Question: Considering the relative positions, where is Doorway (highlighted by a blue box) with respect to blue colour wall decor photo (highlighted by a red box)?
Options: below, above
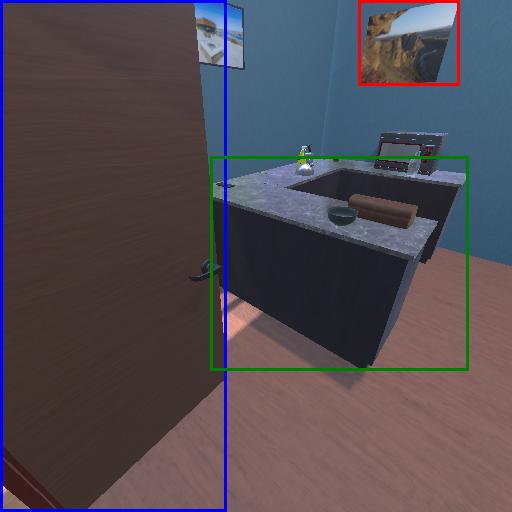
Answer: below